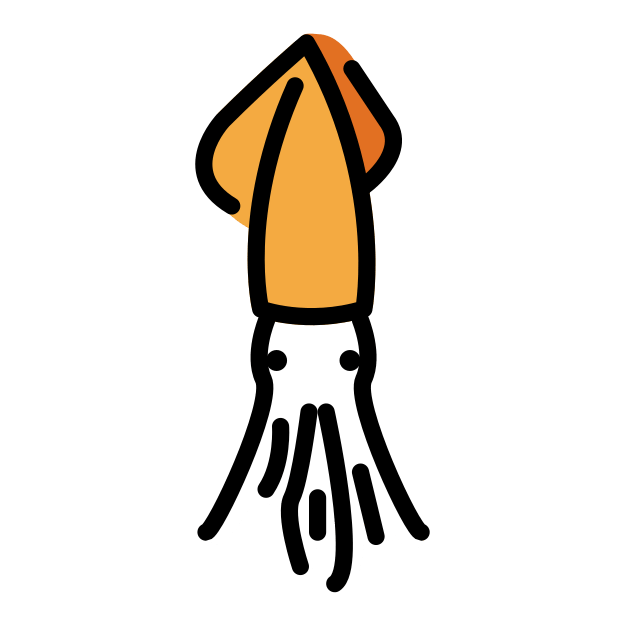
Emoji: 🦑
Name: squid
Unicode: 0x1f991